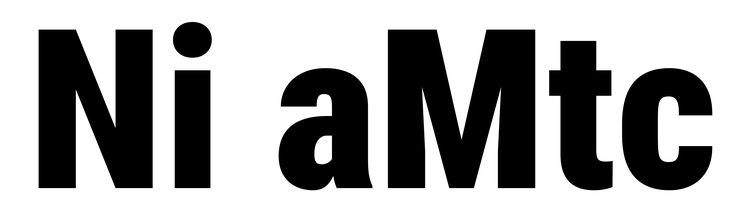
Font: Roboto_Condensed_Black